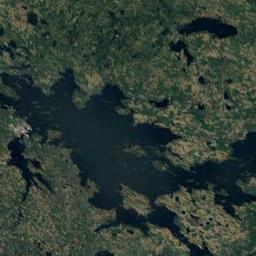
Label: lake